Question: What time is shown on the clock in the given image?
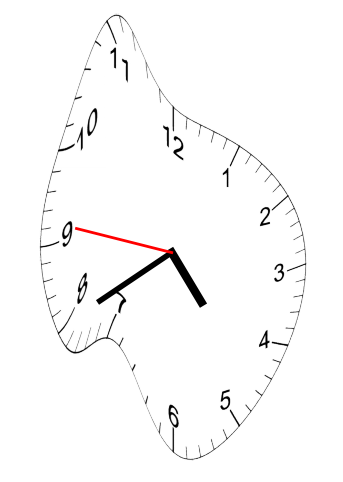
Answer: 04:39:46